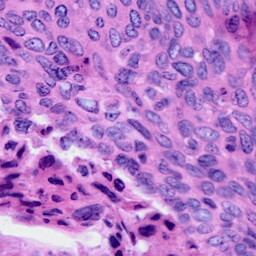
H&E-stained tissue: Cervix